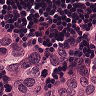
Metastatic tissue present: yes